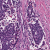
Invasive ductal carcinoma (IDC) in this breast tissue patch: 1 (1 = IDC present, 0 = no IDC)